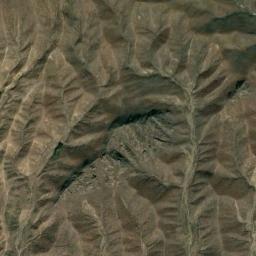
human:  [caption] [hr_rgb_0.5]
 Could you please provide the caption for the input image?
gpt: The mountain is full of brown soil with some green plants .

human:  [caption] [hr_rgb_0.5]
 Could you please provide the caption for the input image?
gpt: There is a cliff in the mountains .

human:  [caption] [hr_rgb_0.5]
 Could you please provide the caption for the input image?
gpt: There are many roads of different lengths in the mountains .

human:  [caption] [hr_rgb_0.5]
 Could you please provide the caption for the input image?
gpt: The folded mountain consists of a number of ridges and valleys and its rocks are yellow  .

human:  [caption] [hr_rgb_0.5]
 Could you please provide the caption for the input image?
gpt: There are some ravines on the brown mountain .